Question: I want to draw something using saved plist

'''
let path = NSBundle.mainBundle().pathForResource("draw_array", ofType: "plist");
var dict = NSDictionary(contentsOfFile: path!);
var lastPoint: CGPoint!;
for (myKey,myValue) in dict {
var row = myValue as NSDictionary;
for (index, (key, value)) in enumerate(row) {
lastPoint = CGPoint(x: dict[1]!["start"]["x"] as Int?, y: dict[1]!["start"]["y"] as Int?);
println("index: \(index) key: \(key) value: \(value)")
}
}
'''
I cant get the individual x and y values, and keep geting errors
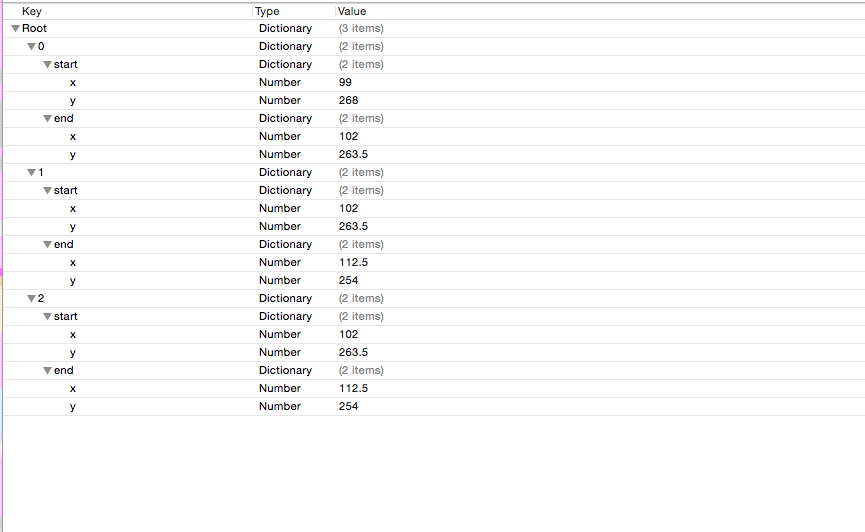
Answer: Print specific item:
'''
let path = NSBundle.mainBundle().pathForResource("draw_array", ofType: "plist");
var dict = NSDictionary(contentsOfFile: path!) as [String: [String: [String: AnyObject]]];
println(dict["1"]!["start"]!["x"]!)
'''
Or loop to print
'''
let path = NSBundle.mainBundle().pathForResource("Test", ofType: "plist");
var dict = NSDictionary(contentsOfFile: path!)
for (myKey, myValue) in dict {
for (key, value) in myValue as NSDictionary {
let x = value["x"] as NSNumber
let y = value["y"] as NSNumber
// lastPoint: CGPoint = CGPoint(x: x.integerValue, y: y.integerValue)
println("x: \(x); y: \(y)")
}
}
'''